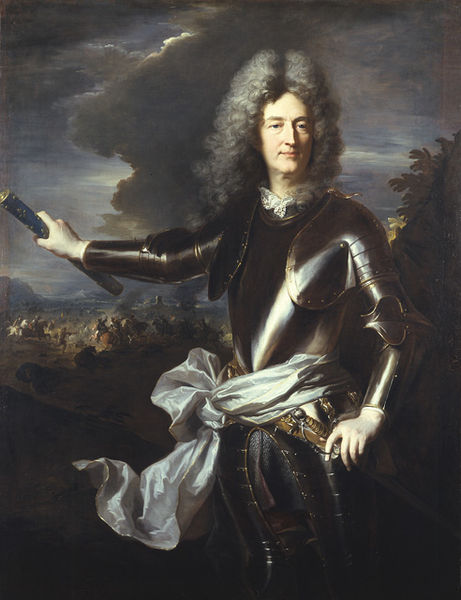
Titel: Bildnis des Marschalls Charles-Auguste de Matignon
Künstler: Hyacinthe Rigaud
Standort: Karlsruhe
Institution: Staatliche Kunsthalle Karlsruhe
Schlagwörter: angriff, baum, blau, blätter, dunkel, feuer, gemälde, gewitter, hand, himmel, kampf, mann, schatten, umhang, weiß, wolken, landschaft, menschen, stadt, abend, braun, finger, frankreich, frisur, grau, haar, handschuh, hintergrund, holz, kleid, licht, mund, nacht, nase, schwarz, stirn, gürtel, schal, tuch, wolke, malerei, schleife, alt, jung, arm, arme, augen, band, barock, blass, falten, gesicht, knoten, kragen, mensch, silber, spitze, stehen, tod, weit, bildnis, hände, portrait, porträt, öl, feld, ferne, horizont, hügel, wind, busch, qualm, rauch, sonne, dunkelheit, gewand, gold, haare, pose, stehend, stoff, adel, decke, england, lippen, locken, seide, wald, pferd, pferde, reiter, helldunkel, bewölkt, perücke, schärpe, lächeln, papier, düster, stab, berge, ölgemälde, krieg, schlacht, sturm, unwetter, wetter, wild, hands, kaiser, könig, people, soldaten, soldier, sword, white, belt, black, dark, grey, hair, lace, nose, old, painting, finster, glanz, oil painting, glänzen, glänzend, metall, brown, faltenwurf, scheide, zeigen, kniestück, mondlicht, hüften, eisen, mond, panzer, flammen, sterne, wolkig, schwert, säbel, waffen, soldat, waffe, napoleon, adeliger, degen, herrscher, kunst, wolcken, ritter, vertrag, fürst, heer, rüstung, rolle, brustpanzer, harnisch, rasiert, ausgestreckt, hüfte, blitz, leid, schmerz, clouds, horses, man, sky, tree, krieger, general, herzog, prinz, entschlossenheit, background, mountain, landscahft, trees, armor, armour, feldherr, metal, noble, prince, sash, adelig, fernrohr, adliger, fernglas, sebel, night, plants, edelmann, heerführer, freundlich, lilien, seidentuch, color, mouth, silk, battle, french, torch, fackel, schimmern, marschallstab, storm, ludwig, zepter, schlachtfeld, gewitterstimmung, august, schwerz, outside, duke, perrücke, neck, regent, kurfürst, shiny, wolkenb, wolkenbruch, war, horse, selbstdarstellung, shield, warrior, long hair, bolzen, lightning, rococo, schert, siegreich, führer, marschall, schüsse, feldherrenstab, tfel, kommandostab, herrführer, wig, teleskop, parücke, tapfer, feldherrnhügel, offiziersstab, parükke, scenery, 1780, mann perücke, ng, scabbard, dark sky, knot, battlefield, scientist, max emanuel feldherr rüstung landschaft, schalft, schwarze rüstung, parüle, soldart, newton, rgsud, schneckerl, triumphpose, scabbards, #schlacht, feldhernstab, erorberung, qar, polle, alongeperücke